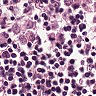
Metastatic tissue present: yes